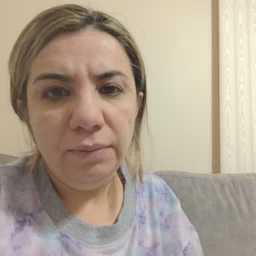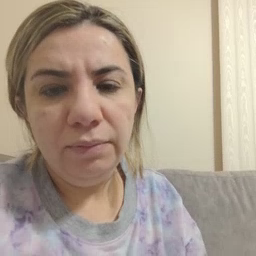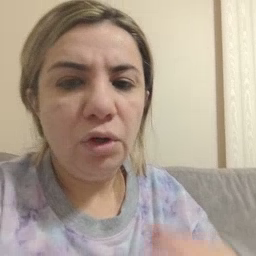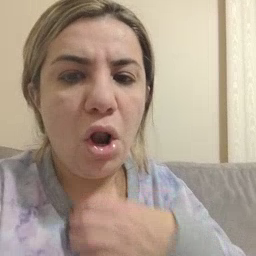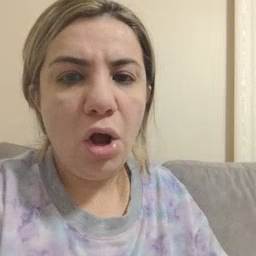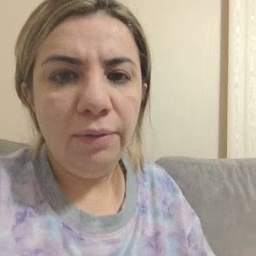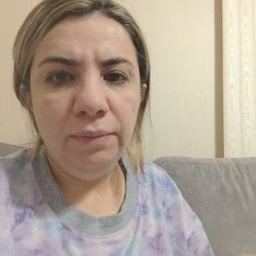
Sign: hungry